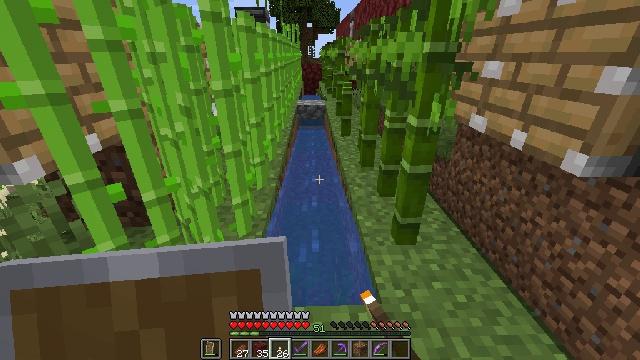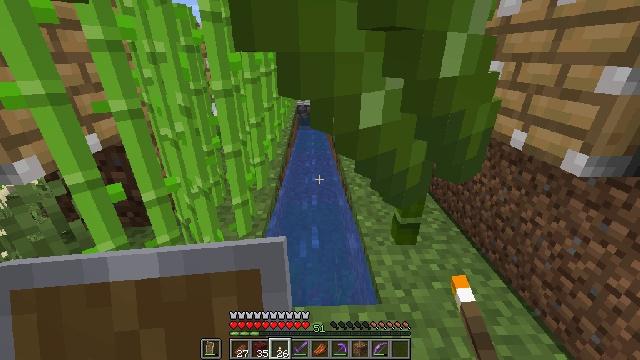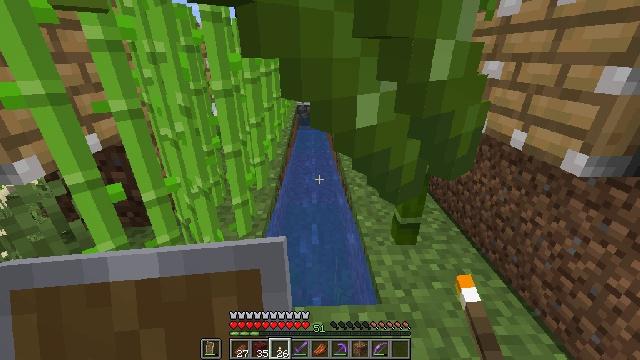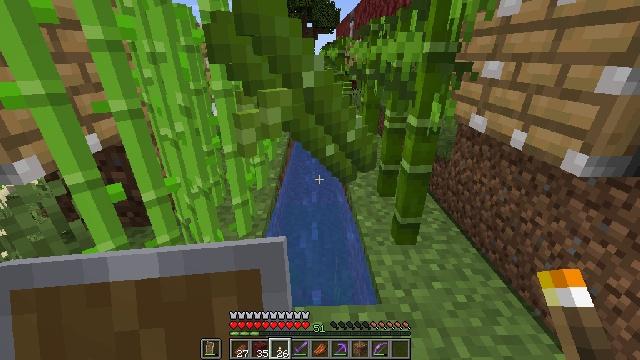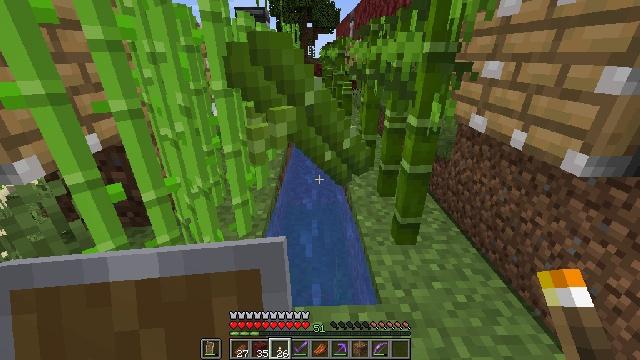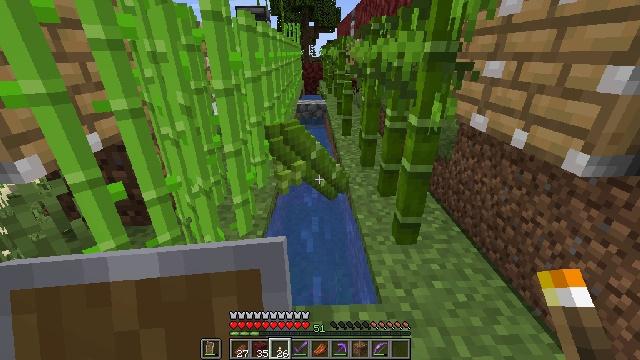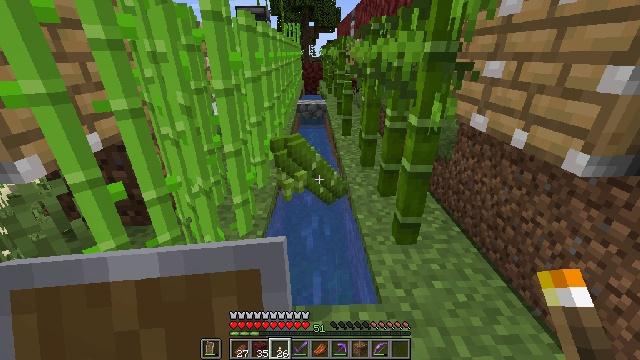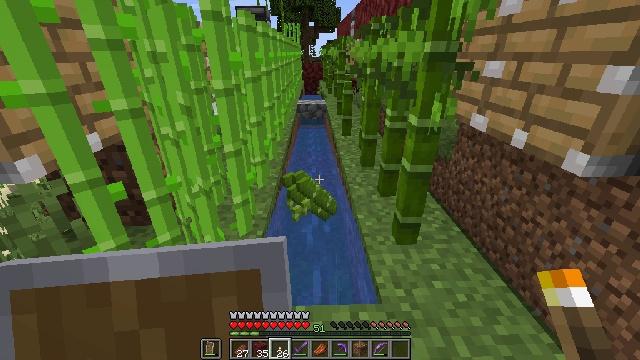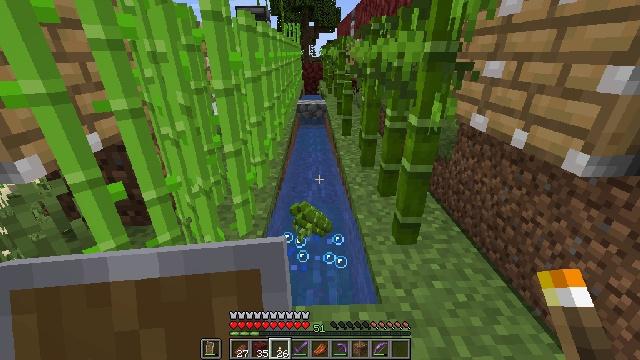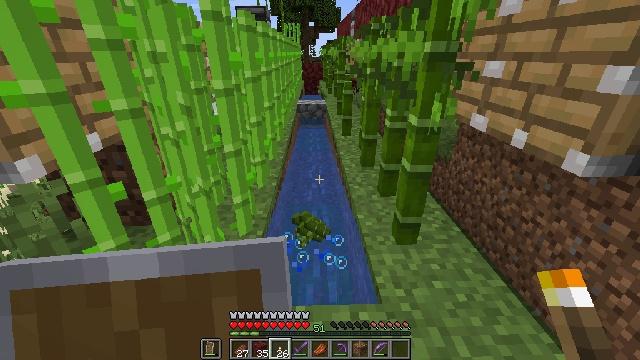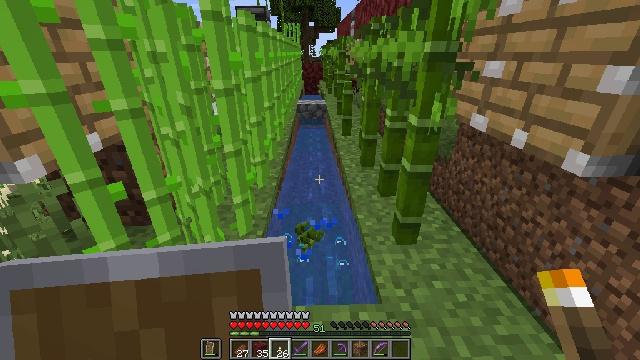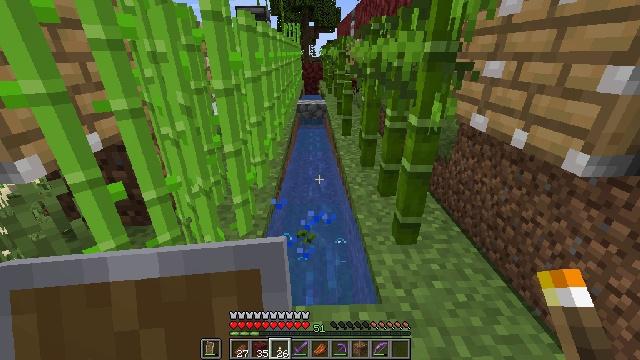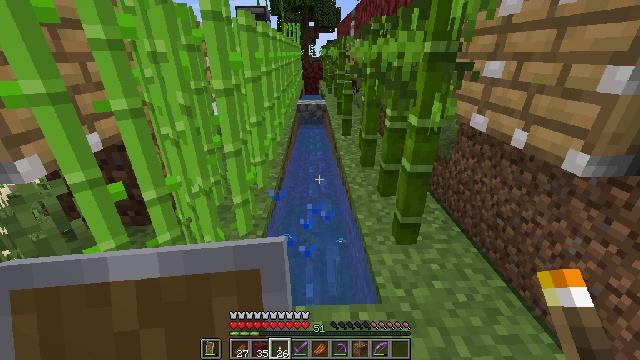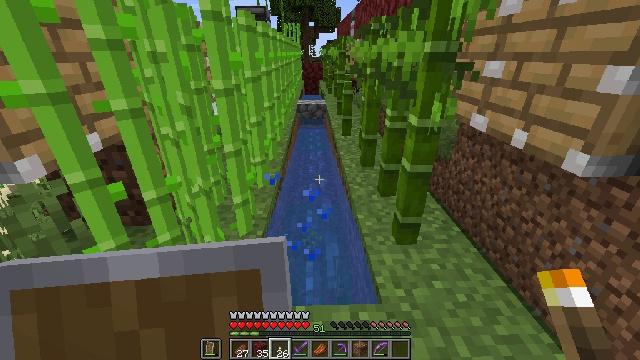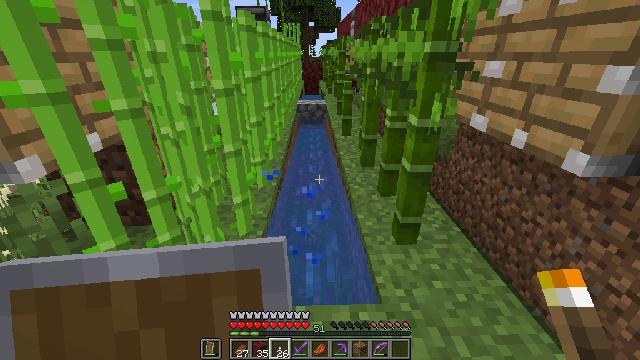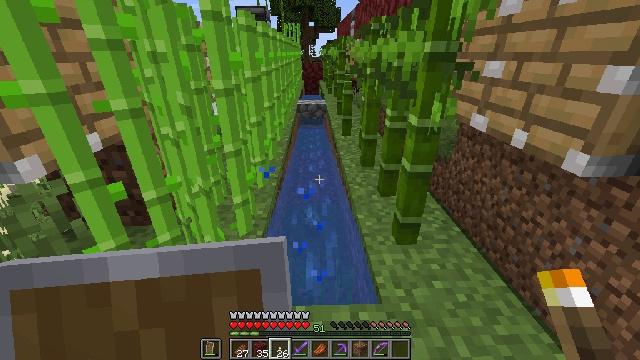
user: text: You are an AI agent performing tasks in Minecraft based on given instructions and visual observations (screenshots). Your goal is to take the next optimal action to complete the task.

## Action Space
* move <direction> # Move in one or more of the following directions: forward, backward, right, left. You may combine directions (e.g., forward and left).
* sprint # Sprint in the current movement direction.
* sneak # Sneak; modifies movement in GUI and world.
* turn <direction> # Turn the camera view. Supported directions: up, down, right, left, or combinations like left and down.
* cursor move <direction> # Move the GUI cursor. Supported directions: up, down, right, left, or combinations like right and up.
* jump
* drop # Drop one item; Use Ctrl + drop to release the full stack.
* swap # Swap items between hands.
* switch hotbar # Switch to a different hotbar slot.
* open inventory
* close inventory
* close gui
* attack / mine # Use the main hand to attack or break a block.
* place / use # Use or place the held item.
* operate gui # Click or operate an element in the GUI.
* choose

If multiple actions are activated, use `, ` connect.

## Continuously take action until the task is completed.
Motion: motion action
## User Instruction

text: Demolish the cobblestone slab for reuse.
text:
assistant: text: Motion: no_op
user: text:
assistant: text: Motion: no_op
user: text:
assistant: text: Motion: no_op
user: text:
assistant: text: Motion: no_op
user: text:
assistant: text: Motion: no_op
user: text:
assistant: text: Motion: no_op
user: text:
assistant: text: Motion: no_op
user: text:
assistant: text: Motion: no_op
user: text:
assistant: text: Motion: no_op
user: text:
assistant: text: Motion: no_op
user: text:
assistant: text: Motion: no_op
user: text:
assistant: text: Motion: no_op
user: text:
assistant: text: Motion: no_op
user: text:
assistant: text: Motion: no_op
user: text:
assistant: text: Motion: no_op
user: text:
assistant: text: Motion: no_op
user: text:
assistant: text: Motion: no_op
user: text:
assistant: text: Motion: no_op
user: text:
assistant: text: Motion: no_op
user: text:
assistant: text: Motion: no_op
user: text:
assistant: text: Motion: no_op
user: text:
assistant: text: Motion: no_op
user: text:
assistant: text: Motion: no_op
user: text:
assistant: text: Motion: no_op
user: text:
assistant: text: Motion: no_op
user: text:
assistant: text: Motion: no_op
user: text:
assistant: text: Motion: no_op
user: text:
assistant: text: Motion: no_op
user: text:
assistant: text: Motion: no_op
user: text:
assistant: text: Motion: no_op